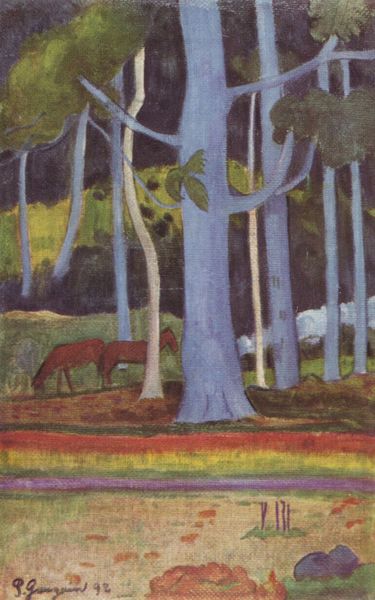
Titel: Landschaft auf Tahiti
Künstler: Paul Gauguin
Institution: Privatsammlung
Schlagwörter: baum, berg, blau, blätter, dunkel, gemälde, himmel, laub, wasser, weiß, baumstämme, bäume, gelb, grün, impressionismus, komposition, landschaft, ocker, sand, äste, abend, blumen, braun, bunt, grau, hell, licht, nacht, orange, schwarz, zeichnung, gras, rot, tier, tiere, weg, wiese, beige, expressionismus, malerei, stein, steine, bild, signatur, öl, baumstamm, erde, feld, gräser, halme, hügel, natur, stamm, weide, zweige, boden, blatt, kontrast, wald, pferd, pferde, fell, hellblau, bein, farbig, ruhe, zwei, moderne, abstrakt, farben, farbe, lila, schichten, violett, grasen, stämme, streifen, tiefe, exotisch, gauguin, waldrand, weiden, haufen, linear, lichtung, paul, reihe, frieden, flecken, kontraste, reh, gaugin, mystisch, dickicht, märchen, waldweg, klassik, äsen, astgabel, baäume, regenbogen, srämme, franz marc, höppl, paul gaugin, blaue periode, essend, farbstreifen, wegbereiter, märchenwald, da hält ein mitspieler auf, dichicht, stratifie, waldand, 1992, root, pauguin, 92, fehlfarben, regendbogen, bäume pferde nacht